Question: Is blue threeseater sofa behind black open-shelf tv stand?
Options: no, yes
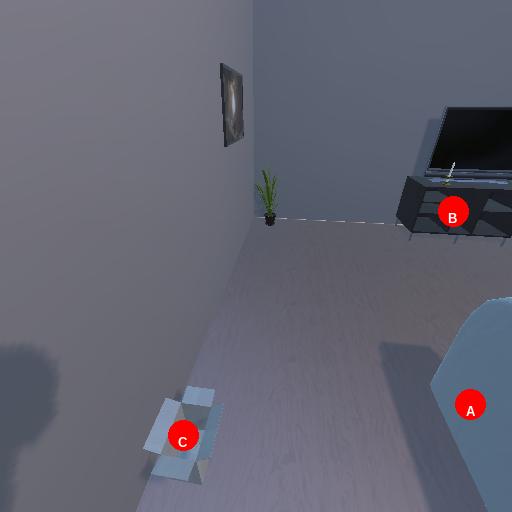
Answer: no